Рассмотрим клеточную отражательную дифракционную решетку. Сечение решетки показано на рисунке ниже. Формально: высота ступеньки относительно нижней плоскости задается выражением: $$ z=20\lambda_0 \left\lfloor\cfrac{x}{20\lambda_0}\right\rfloor+\lambda_0 \left\lfloor\cfrac{y}{20\lambda_0}\right\rfloor, $$ где $\lambda_0=500~\text{нм}$, $\lfloor a\rfloor$ обозначает целую часть числа $a$ (действительное число округляется вних до ближайшего целого), $|x|, |y|<5000\lambda_0$ (таким образом размер решетки равен $5\times 5~\text{мм}$. Боковые стороны ступенек (вертикальные стороны на рисунке ниже) поглощают весь падающий на них свет. Параллельный пучок белого света, содержащий все длины волн от $\lambda_1=400~\text{нм}$ до $\lambda_2=700~\text{нм}$ падает на решетку вдоль оси $z$. Отраженный пучок света фокусируется линзой на экран, расположенный перпендикулярно пучку на $z=50~\text{см}$.
Качественно нарисуйте наблюдаемую на экране картину. укажите характерные размеры картины. Для каждой длины волны отметьте только главный дифракционный максимум.
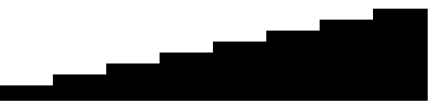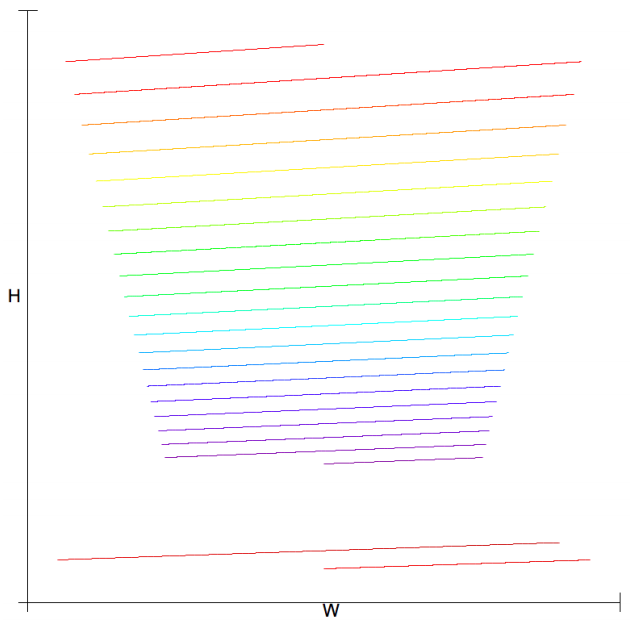
Темы:
T, ★, Оптика, Волновая оптика, Дифракционная решетка, Physics Cup, 2019